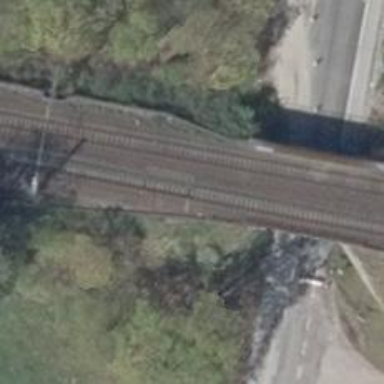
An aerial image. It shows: Railway switch.